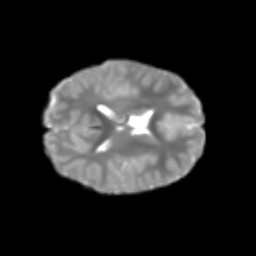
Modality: T2w
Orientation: axial
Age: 7
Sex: male
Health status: healthy